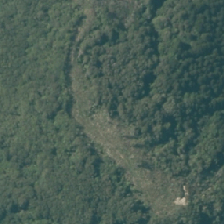
Land cover: harvested_forest